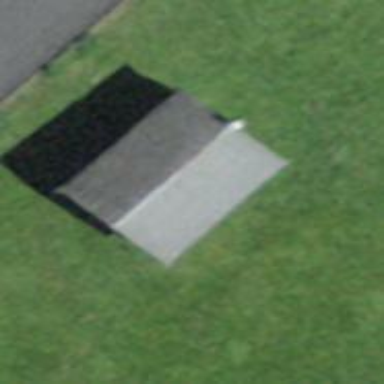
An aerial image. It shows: Hut.